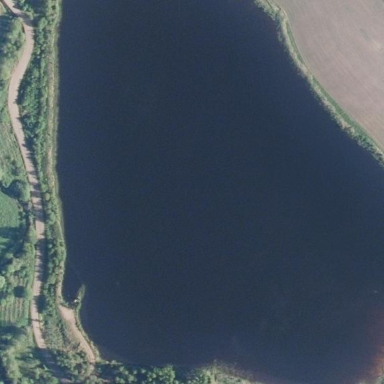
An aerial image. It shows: Reservoir.